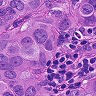
Metastatic tissue present: yes